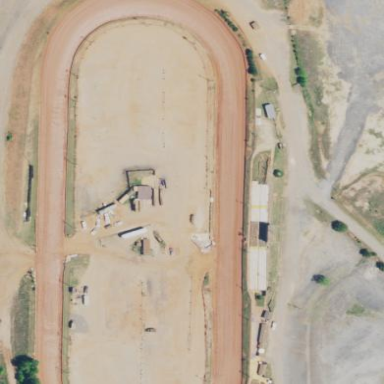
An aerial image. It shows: Dirt raceway for motor sports.